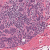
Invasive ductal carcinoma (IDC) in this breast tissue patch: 0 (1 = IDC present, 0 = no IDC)